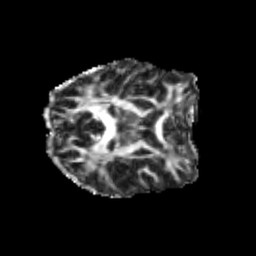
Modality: FA
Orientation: axial
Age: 20
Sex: female
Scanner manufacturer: siemens
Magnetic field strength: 3 T
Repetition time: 3.5 s
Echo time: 0.104 s